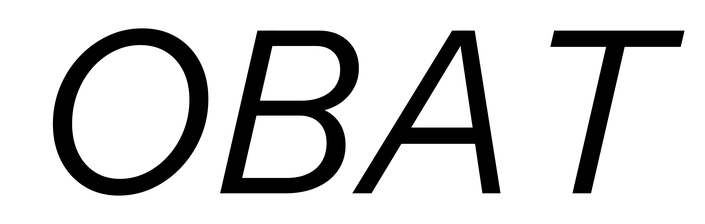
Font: InstrumentSans-Italic_Italic